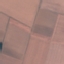
Label: AnnualCrop